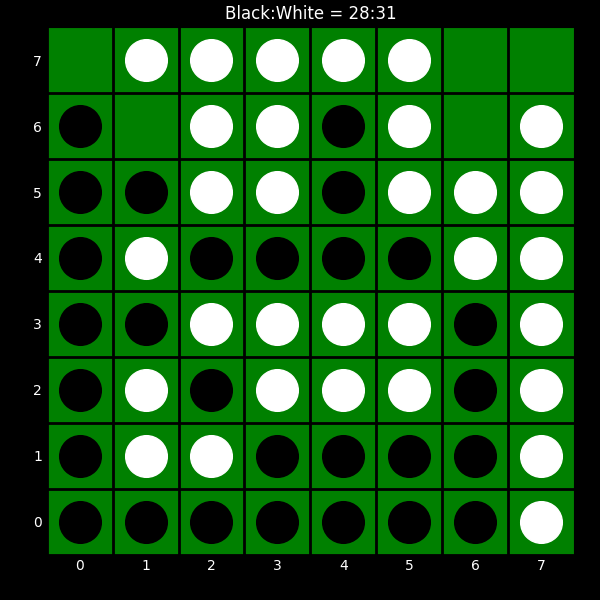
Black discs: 28
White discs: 31